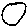
Label: circle